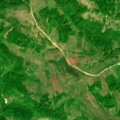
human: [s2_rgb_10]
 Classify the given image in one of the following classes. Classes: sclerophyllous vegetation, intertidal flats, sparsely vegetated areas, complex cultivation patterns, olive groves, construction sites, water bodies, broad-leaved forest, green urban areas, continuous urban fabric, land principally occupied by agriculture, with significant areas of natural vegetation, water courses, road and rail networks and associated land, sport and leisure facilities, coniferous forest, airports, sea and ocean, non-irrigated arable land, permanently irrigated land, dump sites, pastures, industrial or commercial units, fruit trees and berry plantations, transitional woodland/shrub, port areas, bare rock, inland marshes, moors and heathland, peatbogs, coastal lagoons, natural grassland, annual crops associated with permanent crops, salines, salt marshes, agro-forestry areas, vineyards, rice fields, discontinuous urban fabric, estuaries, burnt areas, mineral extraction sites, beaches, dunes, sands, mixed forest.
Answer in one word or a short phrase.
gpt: non-irrigated arable land, complex cultivation patterns, land principally occupied by agriculture, with significant areas of natural vegetation, broad-leaved forest, transitional woodland/shrub